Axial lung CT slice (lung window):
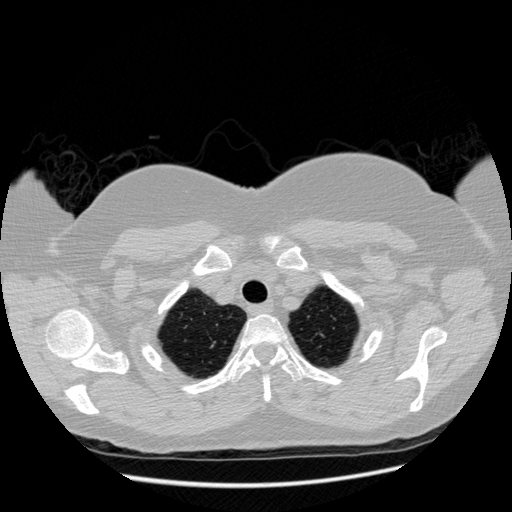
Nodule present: no